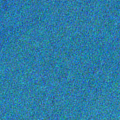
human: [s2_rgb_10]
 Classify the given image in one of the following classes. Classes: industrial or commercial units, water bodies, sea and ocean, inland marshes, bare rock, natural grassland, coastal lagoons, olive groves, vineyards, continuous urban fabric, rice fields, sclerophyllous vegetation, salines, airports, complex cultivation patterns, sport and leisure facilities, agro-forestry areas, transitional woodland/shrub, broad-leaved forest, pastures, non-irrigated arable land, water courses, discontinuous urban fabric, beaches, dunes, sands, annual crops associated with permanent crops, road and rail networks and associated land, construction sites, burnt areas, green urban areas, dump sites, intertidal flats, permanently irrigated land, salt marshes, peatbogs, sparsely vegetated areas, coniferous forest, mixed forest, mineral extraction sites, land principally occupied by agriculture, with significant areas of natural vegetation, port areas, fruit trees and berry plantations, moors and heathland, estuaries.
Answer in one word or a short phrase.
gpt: sea and ocean